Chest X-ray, AP view. Patient: 24 years old, sex F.
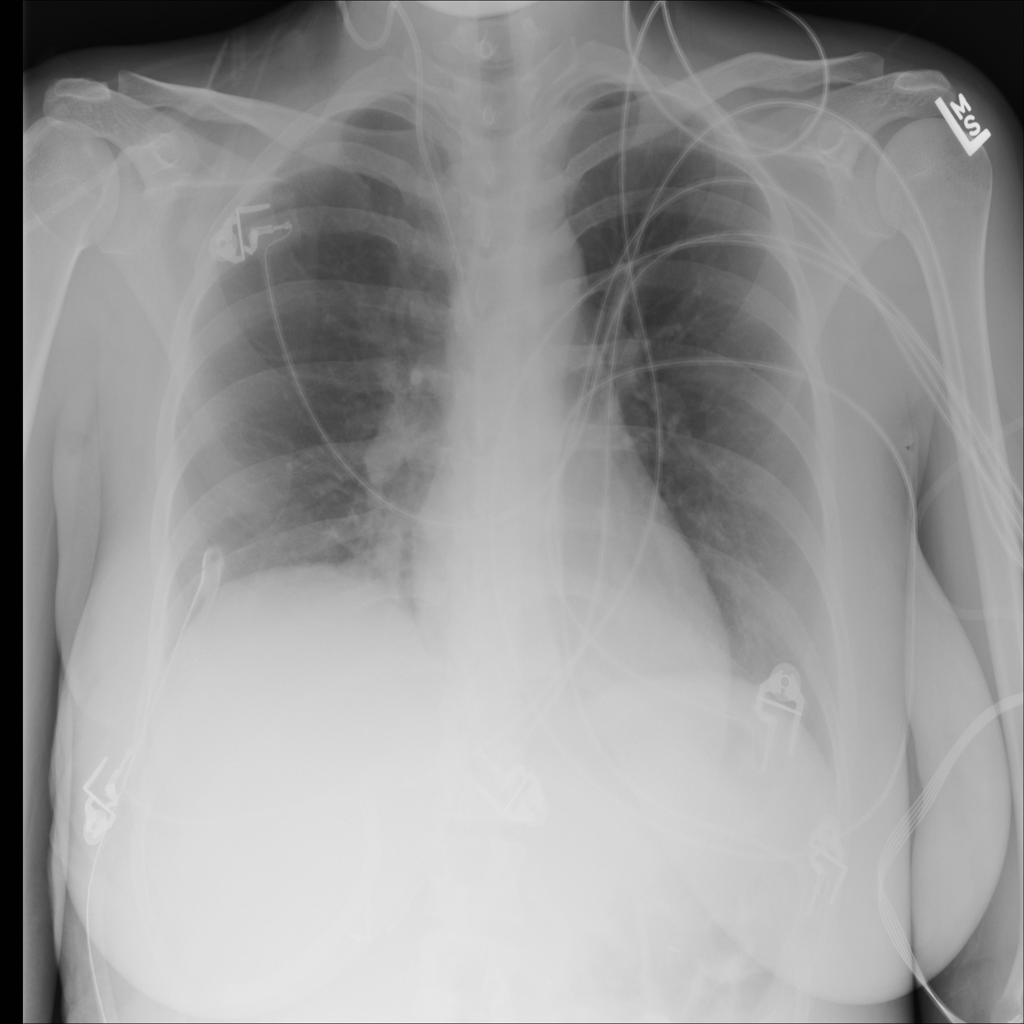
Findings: No Finding